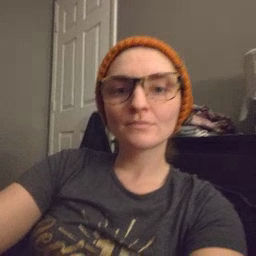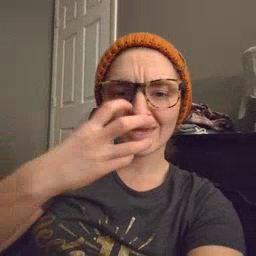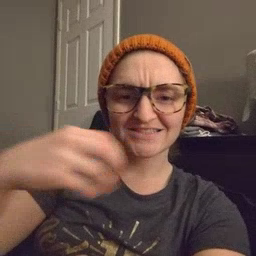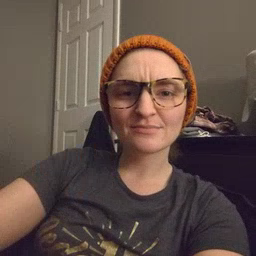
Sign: mad